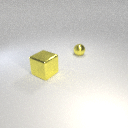
large yellow metal cube in front of small yellow metal sphere